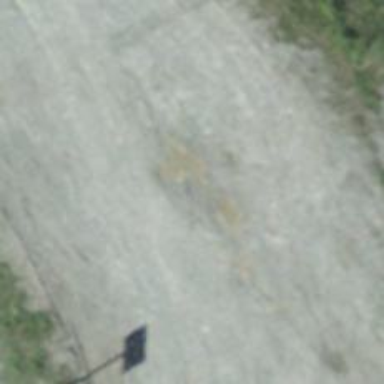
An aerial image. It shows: Gravel track road.